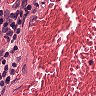
Metastatic tissue present: no